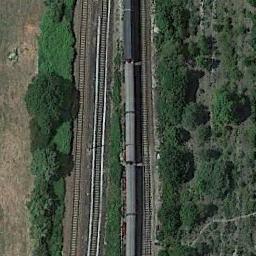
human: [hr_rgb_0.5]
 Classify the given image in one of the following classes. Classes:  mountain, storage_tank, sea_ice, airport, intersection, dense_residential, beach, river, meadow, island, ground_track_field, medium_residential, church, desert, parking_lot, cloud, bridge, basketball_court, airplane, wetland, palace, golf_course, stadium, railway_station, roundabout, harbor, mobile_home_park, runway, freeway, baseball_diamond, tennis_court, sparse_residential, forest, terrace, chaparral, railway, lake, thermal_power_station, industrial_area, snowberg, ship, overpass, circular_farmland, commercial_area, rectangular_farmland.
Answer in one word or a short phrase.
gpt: railway